Interaction volume radius: 10 \u00c5
Interaction volume height: 25 \u00c5
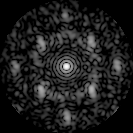
Disorder parameter: 0.5454